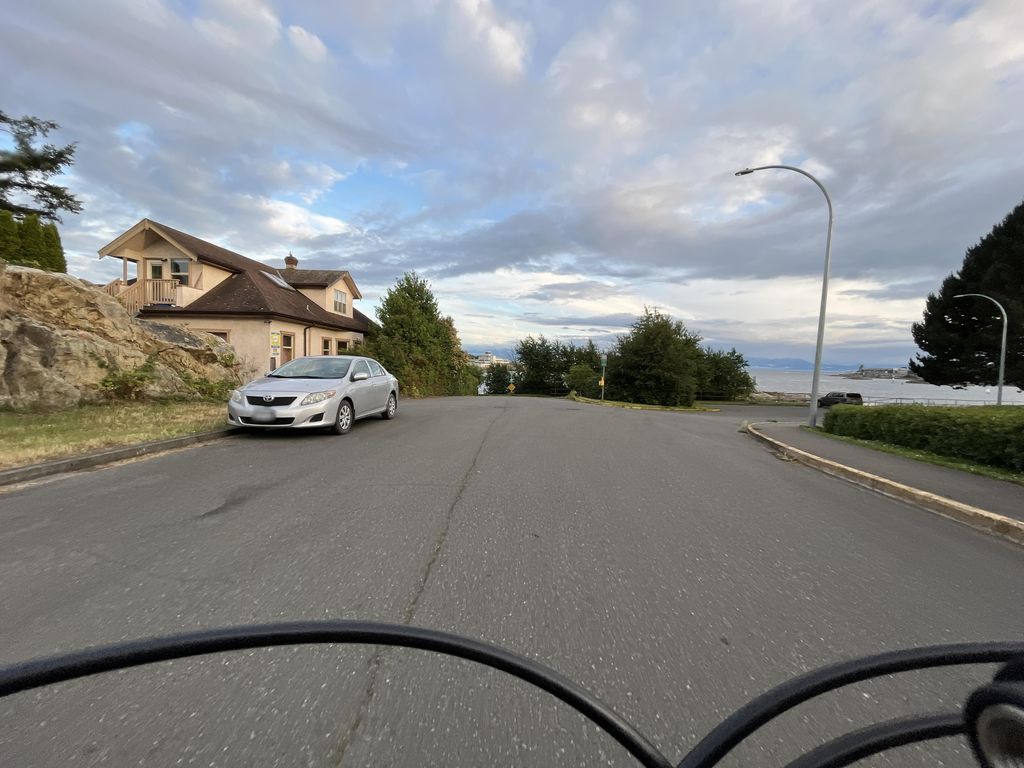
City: victoria